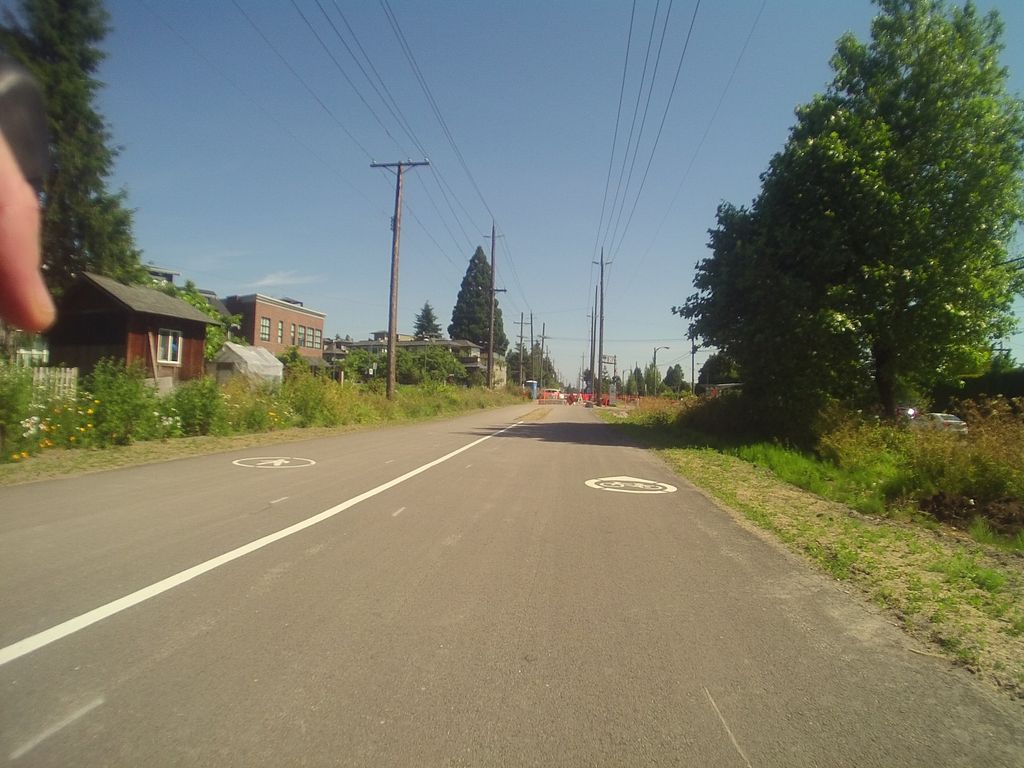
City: vancouver